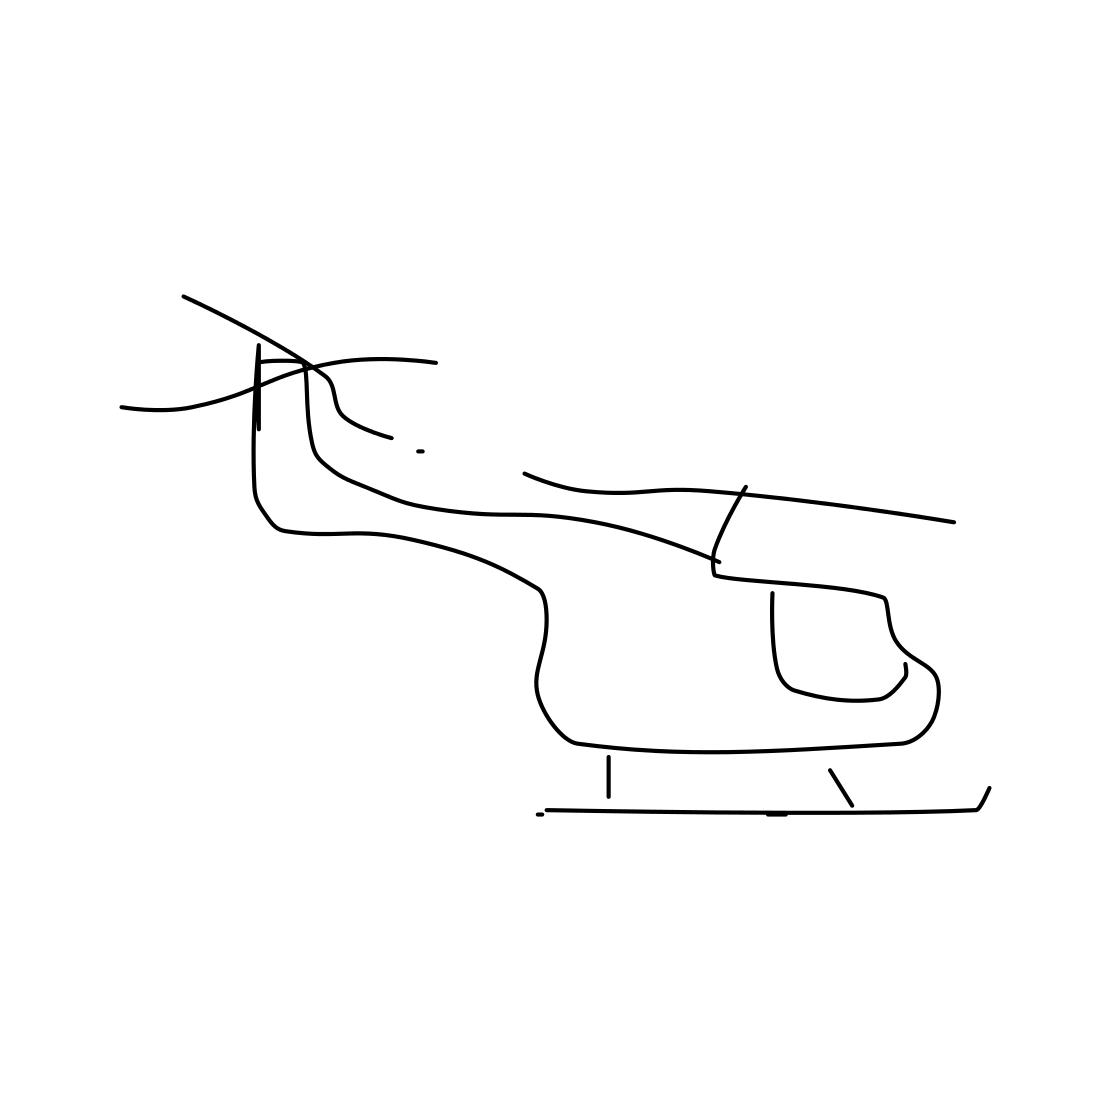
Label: helicopter